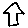
Label: house